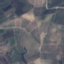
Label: PermanentCrop